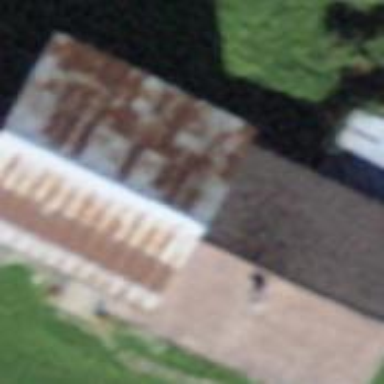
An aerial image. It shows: Farm building.